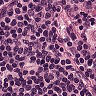
Metastatic tissue present: no